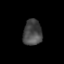
Tissue: lung
Cell type: Epithelial cells
Senescence score: 0.2305
Nuclear area (px): 475
Mean DAPI intensity: 71.217